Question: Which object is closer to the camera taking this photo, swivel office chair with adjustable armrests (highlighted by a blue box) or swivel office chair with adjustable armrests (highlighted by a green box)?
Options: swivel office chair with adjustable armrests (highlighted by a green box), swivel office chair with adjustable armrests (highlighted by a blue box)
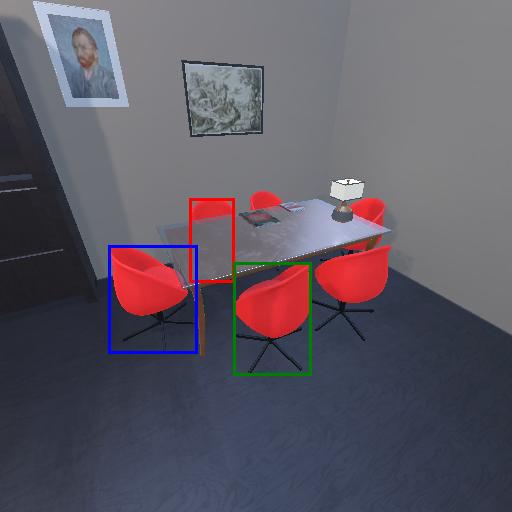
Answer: swivel office chair with adjustable armrests (highlighted by a green box)